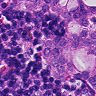
Metastatic tissue present: yes